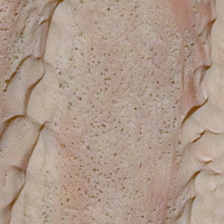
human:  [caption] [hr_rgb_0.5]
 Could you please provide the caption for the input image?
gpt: two lines of curved ripples are in a piece of yellow desert .

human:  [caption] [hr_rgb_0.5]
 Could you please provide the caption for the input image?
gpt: two lines of curved ripples are in a piece of yellow desert .

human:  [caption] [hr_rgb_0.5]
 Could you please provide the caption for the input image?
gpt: two lines of curved ripples are in a piece of yellow desert .

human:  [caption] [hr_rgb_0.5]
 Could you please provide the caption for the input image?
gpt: two lines of curved ripples are in a piece of yellow desert .

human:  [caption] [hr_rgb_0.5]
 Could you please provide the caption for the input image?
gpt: two lines of curved ripples are in a piece of yellow desert .